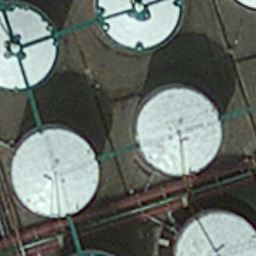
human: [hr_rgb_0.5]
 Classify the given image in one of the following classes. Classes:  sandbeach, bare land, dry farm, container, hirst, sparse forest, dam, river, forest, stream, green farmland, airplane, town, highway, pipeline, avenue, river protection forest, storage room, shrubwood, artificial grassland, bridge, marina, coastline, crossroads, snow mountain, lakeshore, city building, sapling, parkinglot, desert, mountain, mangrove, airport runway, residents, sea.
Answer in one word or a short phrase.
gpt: storage room